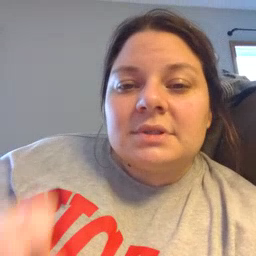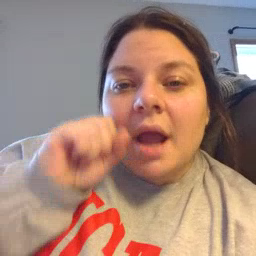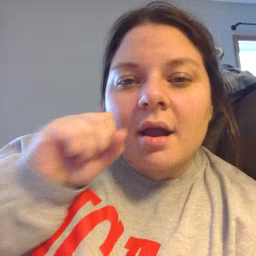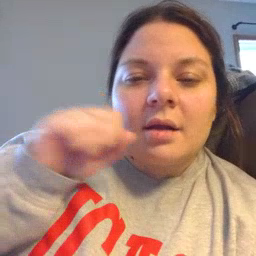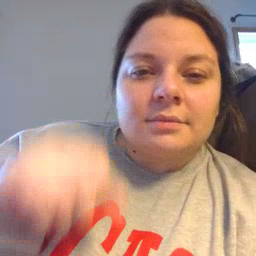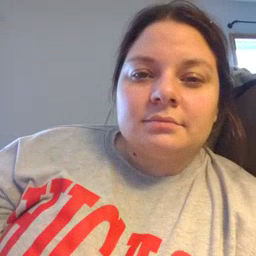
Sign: snack